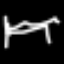
Label: bed